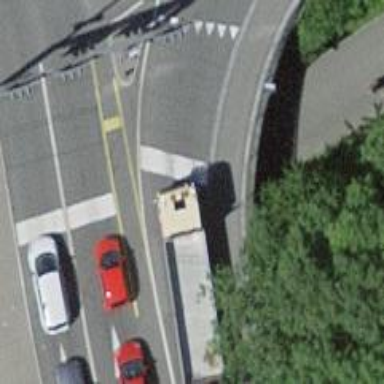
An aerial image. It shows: Road with traffic signals.